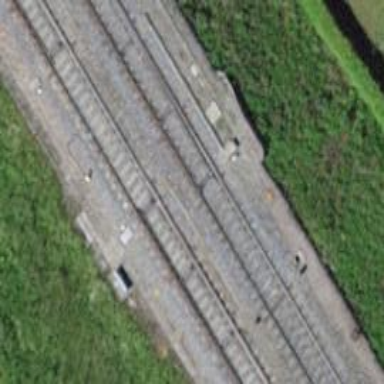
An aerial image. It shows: Single railway track with electrified contact line.